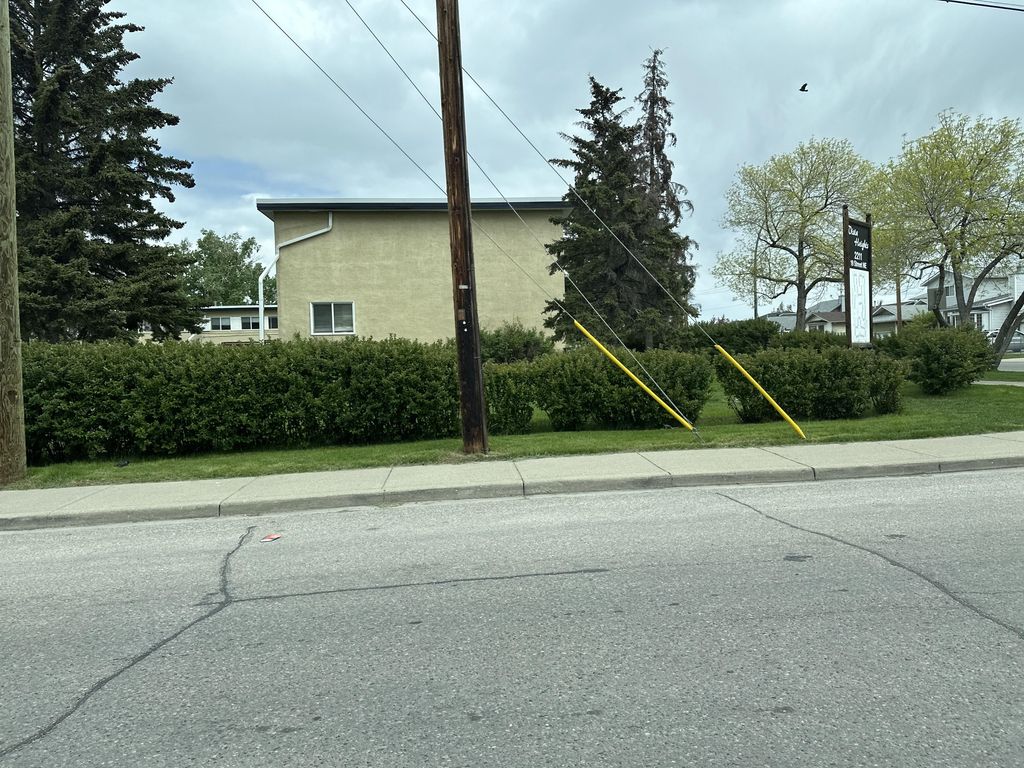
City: calgary